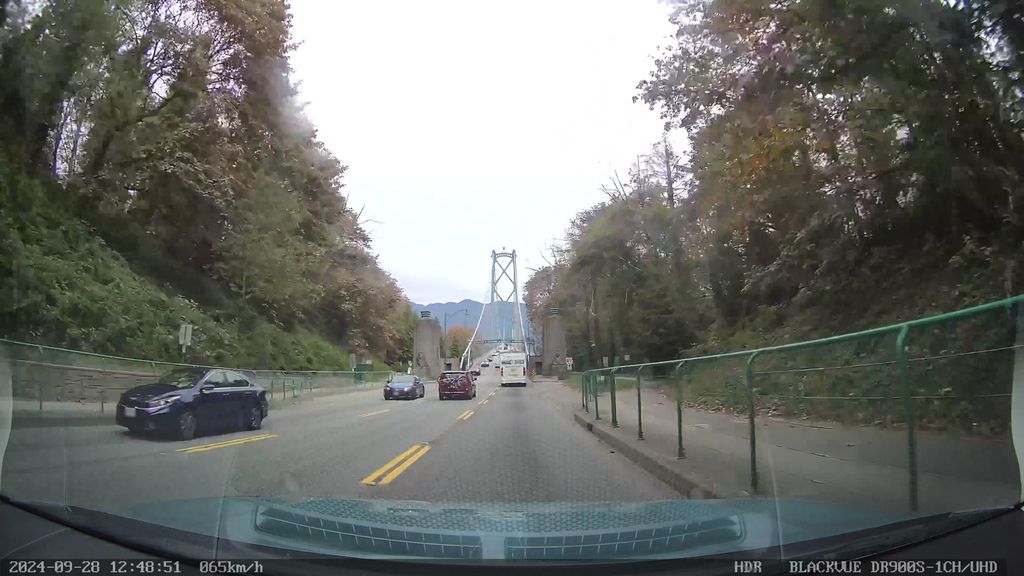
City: vancouver